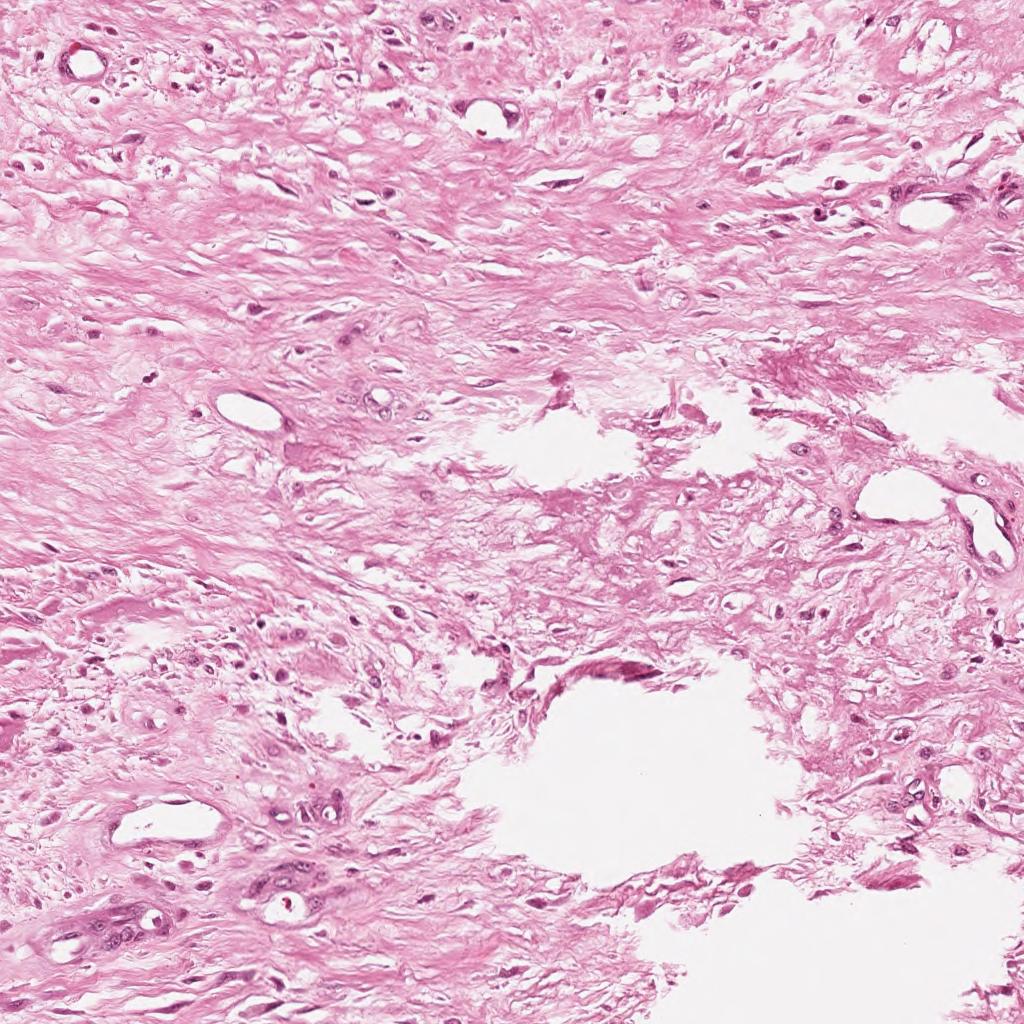
Label: Non-Viable-Tumor